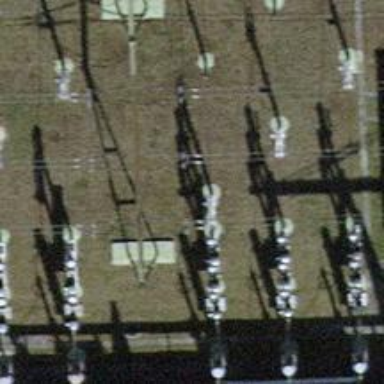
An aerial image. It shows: Insulator used in power equipment.